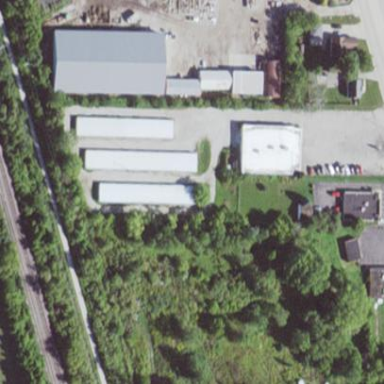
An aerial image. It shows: Storage rental shop.